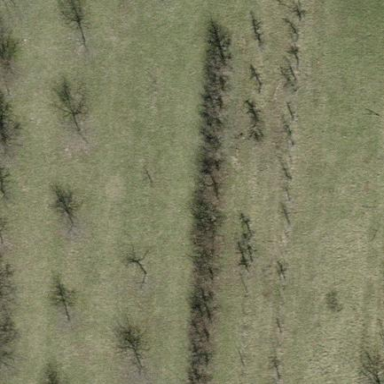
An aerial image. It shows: Orchard.